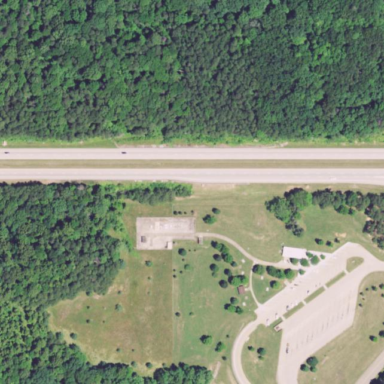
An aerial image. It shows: Rest area on the road.